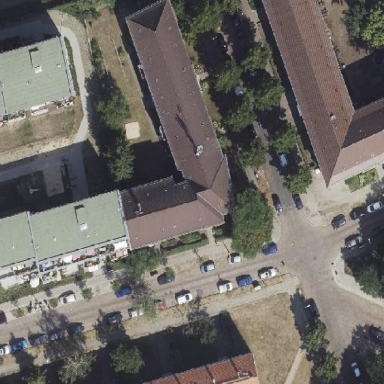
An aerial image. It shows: Apartment building with hipped roof.